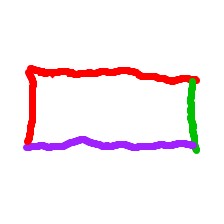
Shape: rectangle